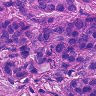
Metastatic tissue present: yes